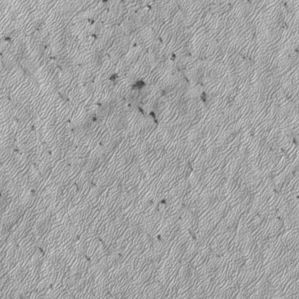
Label: frost